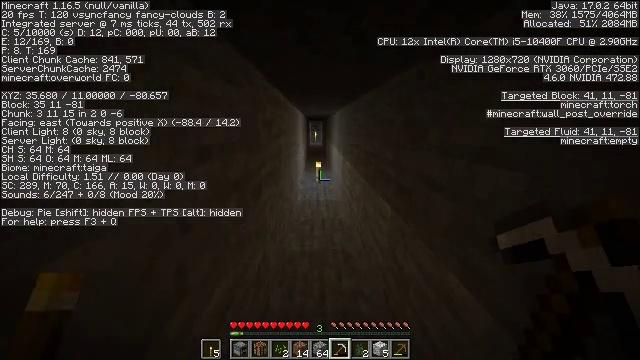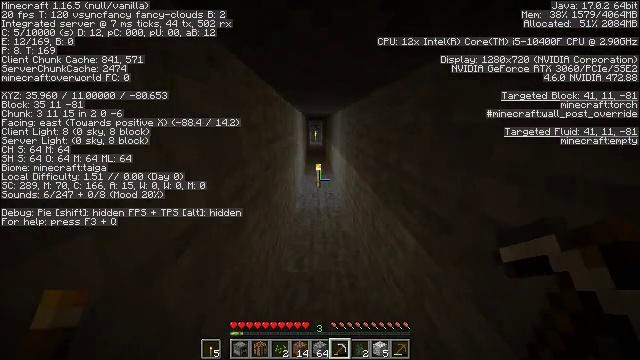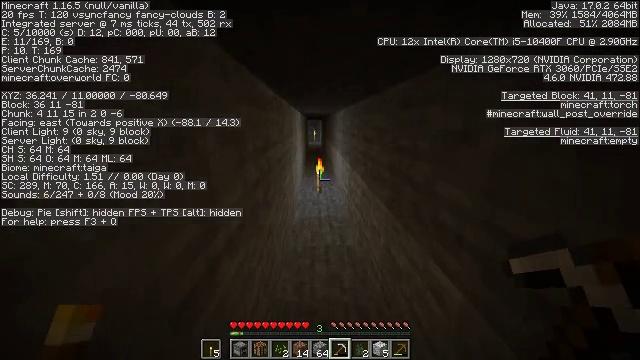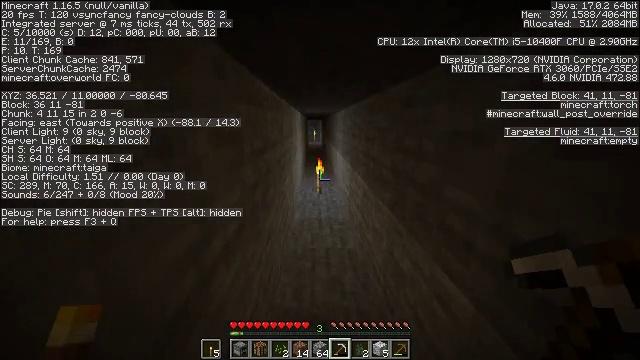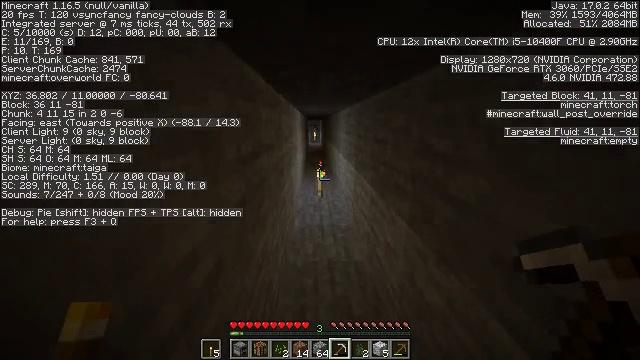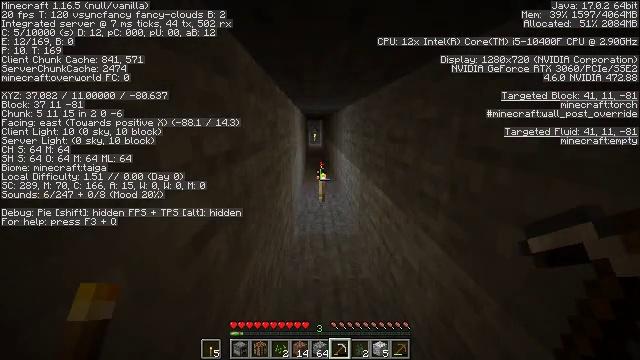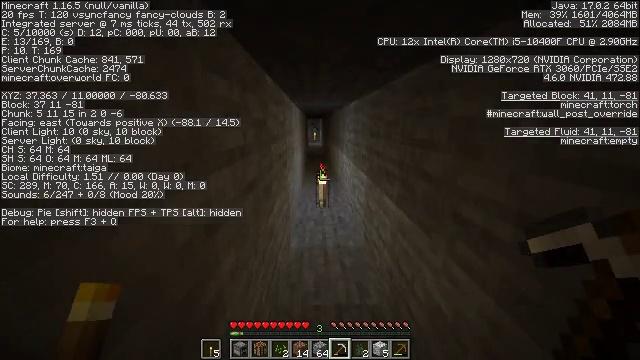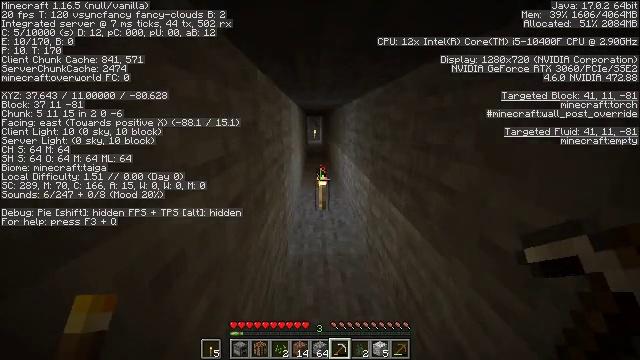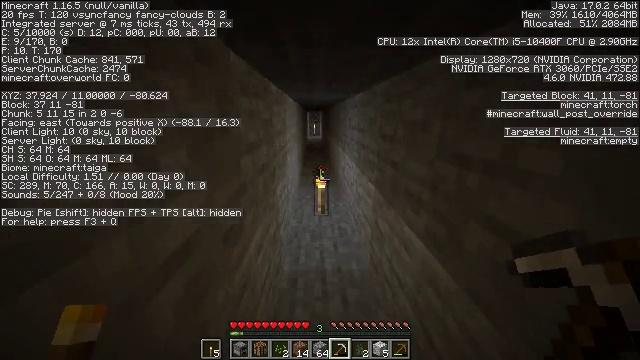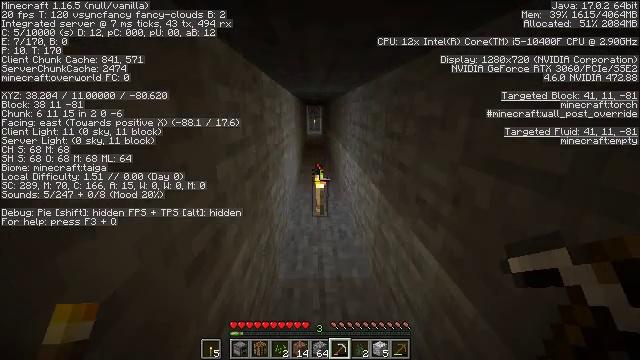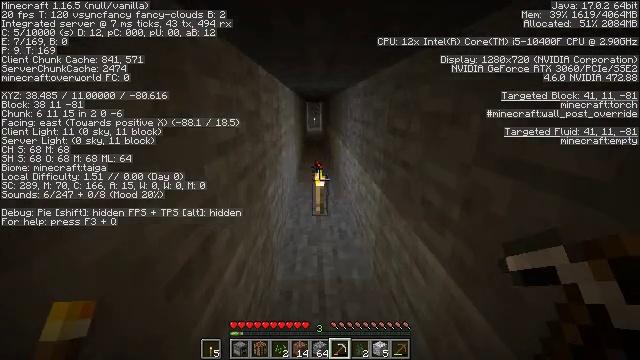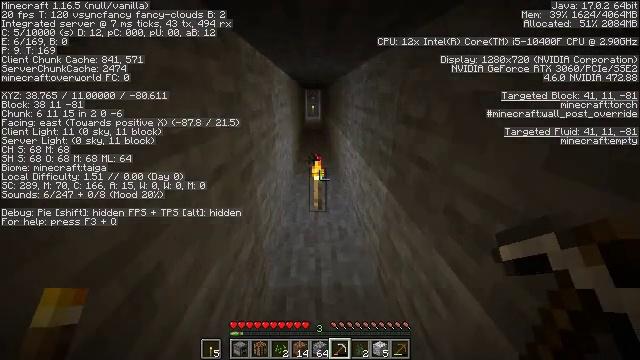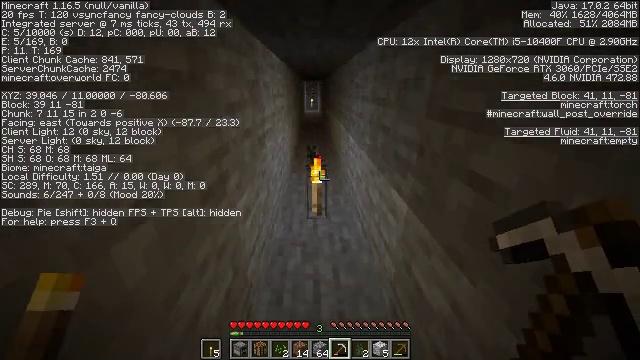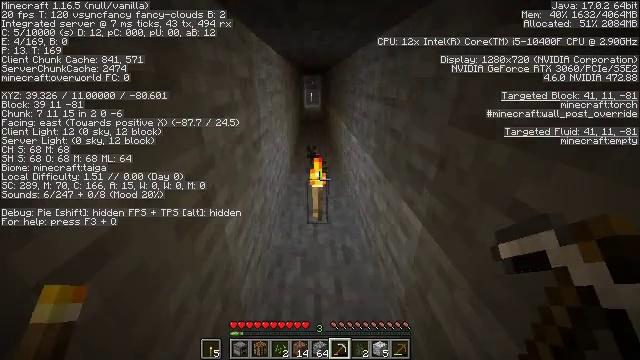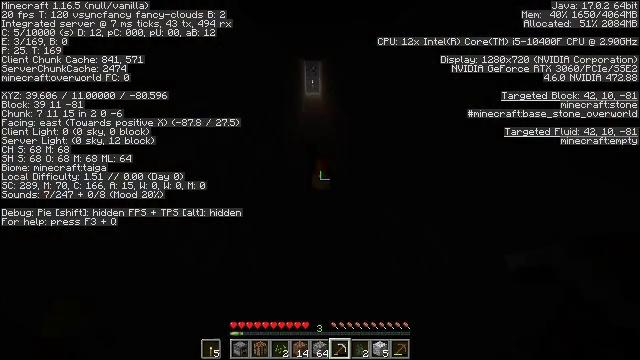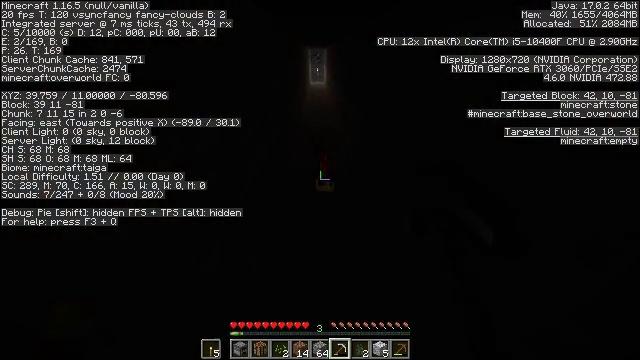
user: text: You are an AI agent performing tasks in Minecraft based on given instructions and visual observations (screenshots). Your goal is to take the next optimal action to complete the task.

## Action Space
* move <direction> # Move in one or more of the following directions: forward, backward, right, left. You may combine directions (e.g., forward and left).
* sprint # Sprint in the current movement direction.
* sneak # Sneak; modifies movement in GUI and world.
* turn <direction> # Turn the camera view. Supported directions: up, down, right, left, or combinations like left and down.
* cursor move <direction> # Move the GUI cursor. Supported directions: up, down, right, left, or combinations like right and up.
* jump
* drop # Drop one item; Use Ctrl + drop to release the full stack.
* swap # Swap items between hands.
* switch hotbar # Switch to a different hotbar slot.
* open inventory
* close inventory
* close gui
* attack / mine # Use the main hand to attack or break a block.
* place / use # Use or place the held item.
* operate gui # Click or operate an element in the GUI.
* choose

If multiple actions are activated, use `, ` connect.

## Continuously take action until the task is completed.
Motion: motion action
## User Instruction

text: Attack the torch to pick it up.
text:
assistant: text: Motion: move forward, sprint
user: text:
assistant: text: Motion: move forward, sprint
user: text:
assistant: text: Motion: move forward, sprint
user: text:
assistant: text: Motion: move forward, sprint
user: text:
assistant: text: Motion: move forward, sprint
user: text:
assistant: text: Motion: move forward, sprint
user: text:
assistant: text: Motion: move forward, sprint
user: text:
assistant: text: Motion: move forward, sprint, turn down
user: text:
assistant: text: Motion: move forward, sprint, turn down
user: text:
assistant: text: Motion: move forward, sprint
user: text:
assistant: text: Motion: move forward, sprint, turn down
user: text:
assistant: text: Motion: move forward, sprint, turn down
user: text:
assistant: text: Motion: move forward, sprint, turn down
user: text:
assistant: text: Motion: move forward, sprint, turn down, attack / mine
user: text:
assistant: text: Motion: sprint, turn left and down, attack / mine
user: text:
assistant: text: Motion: sprint, attack / mine
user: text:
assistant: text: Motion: sprint
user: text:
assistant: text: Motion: sprint, turn up
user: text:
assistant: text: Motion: sprint